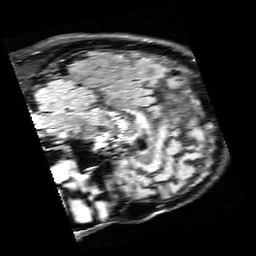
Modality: FLAIR
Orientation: sagittal
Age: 69
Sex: male
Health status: healthy
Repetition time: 12 s
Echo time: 0.095 s